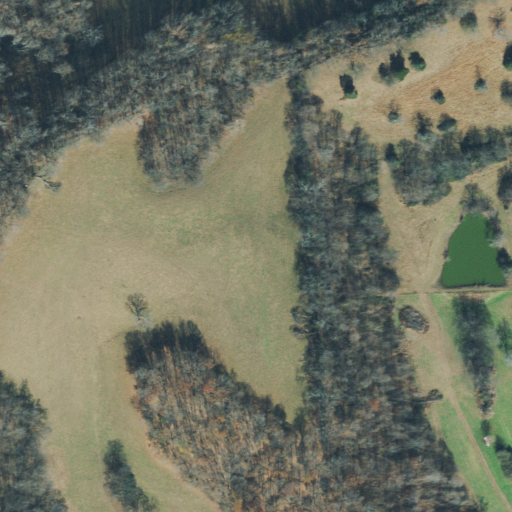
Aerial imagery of mountain in Tennessee named Slip Hill containing deciduous forest, pasture, open development, mixed forest, and shrub